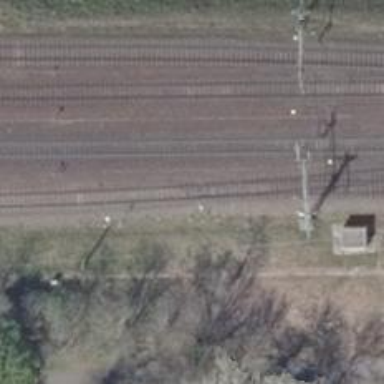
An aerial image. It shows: Railway switch.